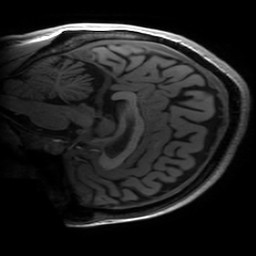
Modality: T1w
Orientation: sagittal
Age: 25
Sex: female
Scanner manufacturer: ge
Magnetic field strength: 3 T
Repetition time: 0.00724 s
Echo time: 0.0027 s